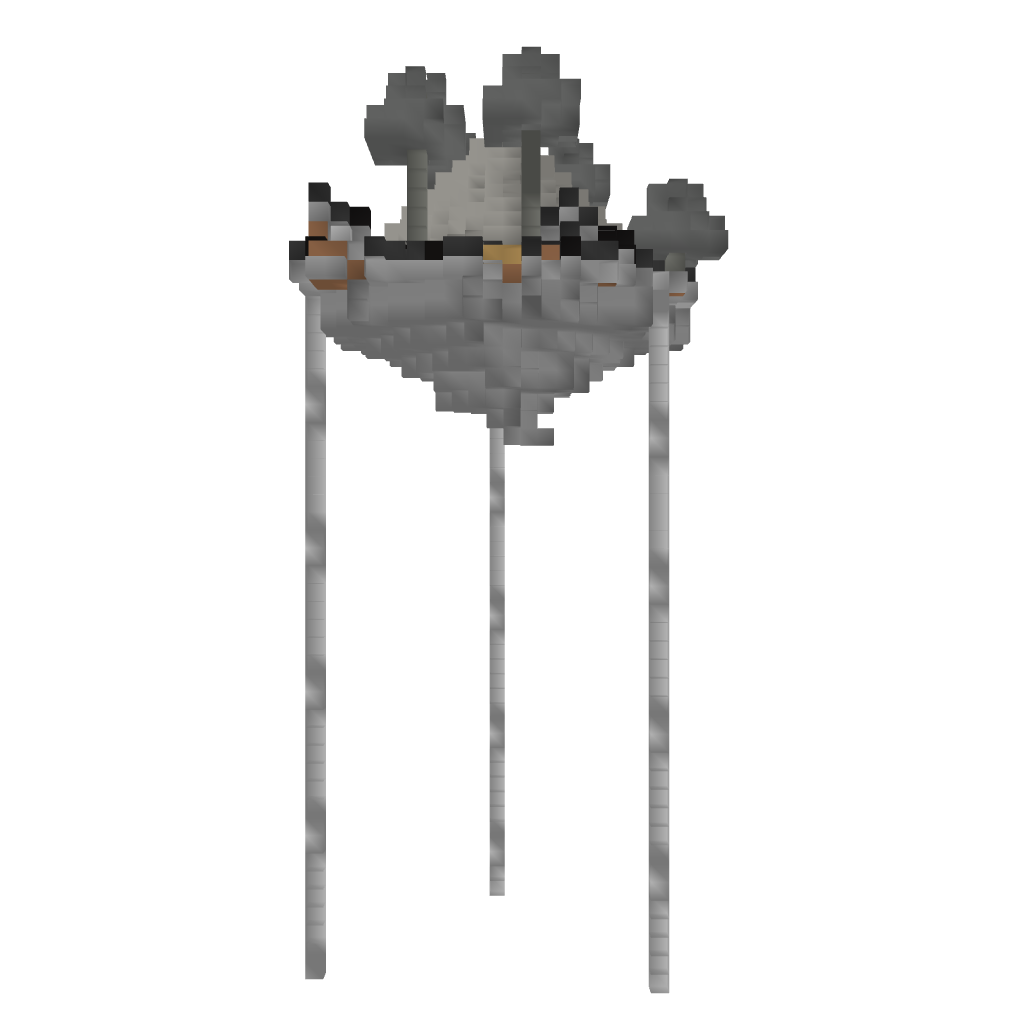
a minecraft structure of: Floating Islands SIMPLE